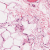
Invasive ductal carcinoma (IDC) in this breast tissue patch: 0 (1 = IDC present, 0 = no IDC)